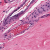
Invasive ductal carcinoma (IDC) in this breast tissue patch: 0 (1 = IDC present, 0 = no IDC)